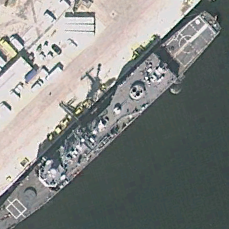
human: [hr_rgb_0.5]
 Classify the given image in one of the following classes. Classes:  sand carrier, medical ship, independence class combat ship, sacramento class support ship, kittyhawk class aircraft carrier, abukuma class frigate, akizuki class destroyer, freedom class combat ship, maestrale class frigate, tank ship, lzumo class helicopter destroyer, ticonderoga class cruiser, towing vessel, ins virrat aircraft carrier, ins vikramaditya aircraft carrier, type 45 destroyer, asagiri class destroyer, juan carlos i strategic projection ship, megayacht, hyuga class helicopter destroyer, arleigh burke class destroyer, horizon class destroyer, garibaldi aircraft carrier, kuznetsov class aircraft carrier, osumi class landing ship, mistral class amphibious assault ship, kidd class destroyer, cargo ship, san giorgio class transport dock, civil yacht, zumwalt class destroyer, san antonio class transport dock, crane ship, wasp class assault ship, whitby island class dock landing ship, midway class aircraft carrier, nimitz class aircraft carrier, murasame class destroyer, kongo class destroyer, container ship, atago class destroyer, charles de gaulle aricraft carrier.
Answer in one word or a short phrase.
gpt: Ticonderoga class cruiser